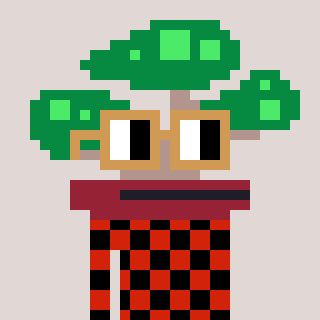
a pixel art character with square brown glasses, a bonsai-shaped head and a red-colored body on a warm background